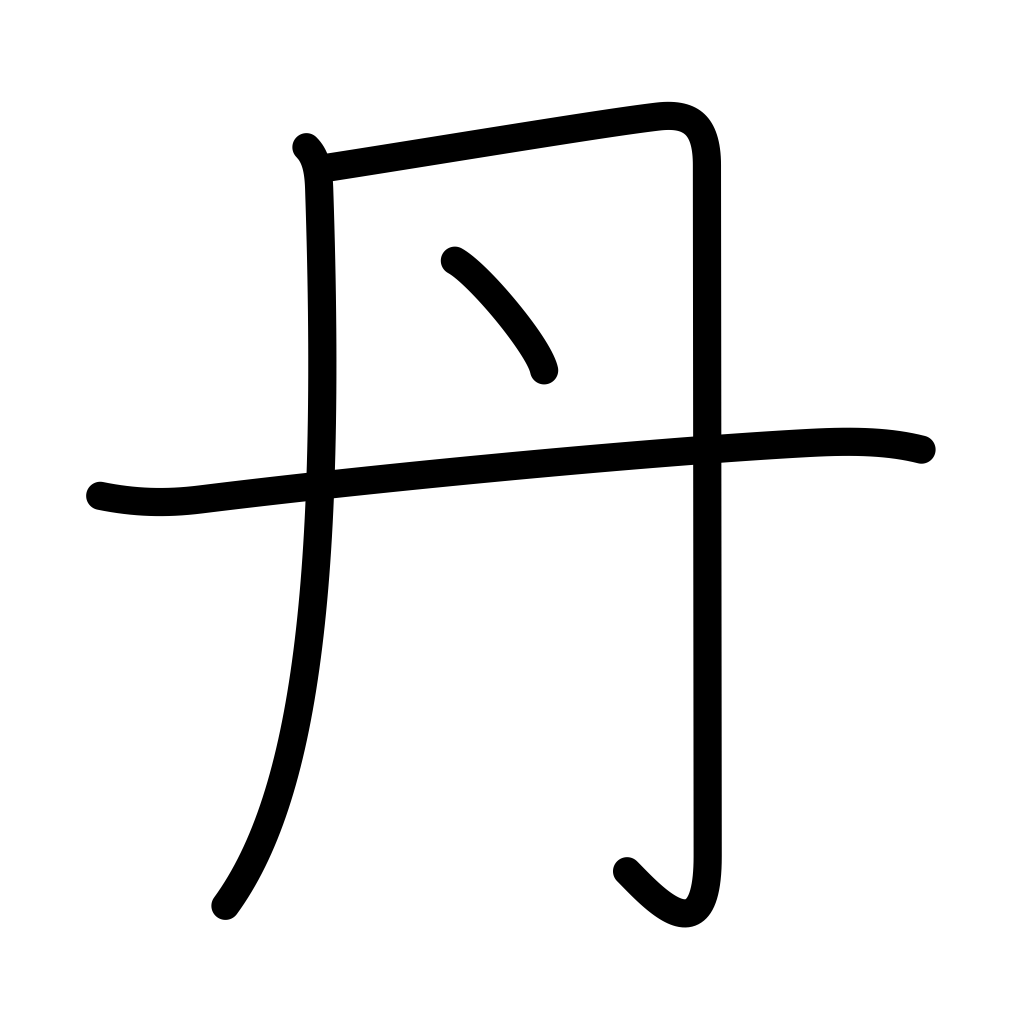
Meaning: rust-colored, red, red lead, pills, sincerity